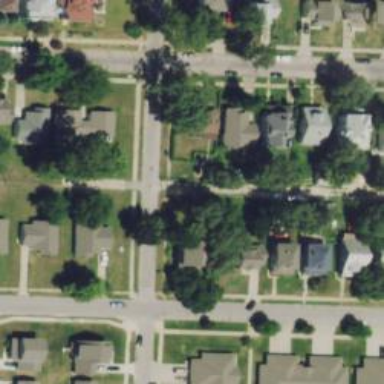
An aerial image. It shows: Alley classified as service road.